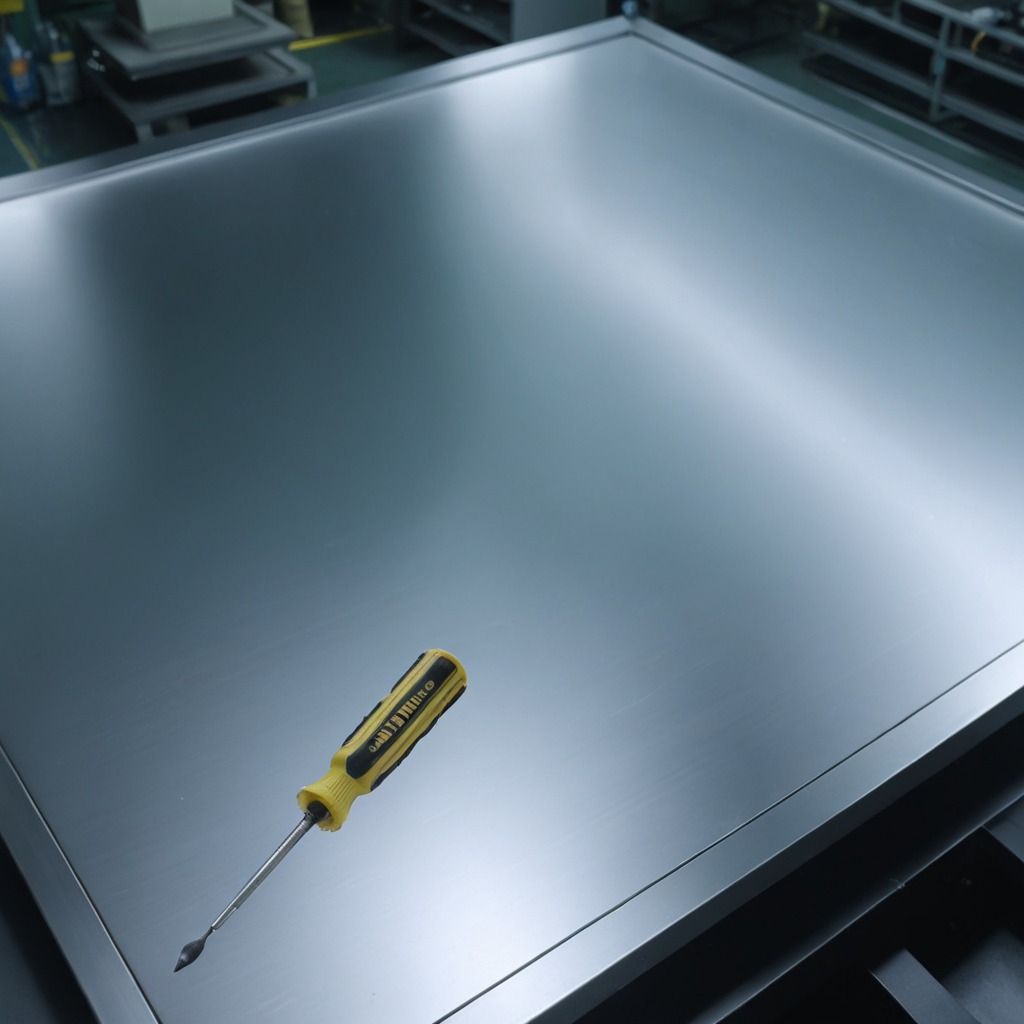
A screwdriver is lying on the metal table in a machine shop under fluorescent lights.